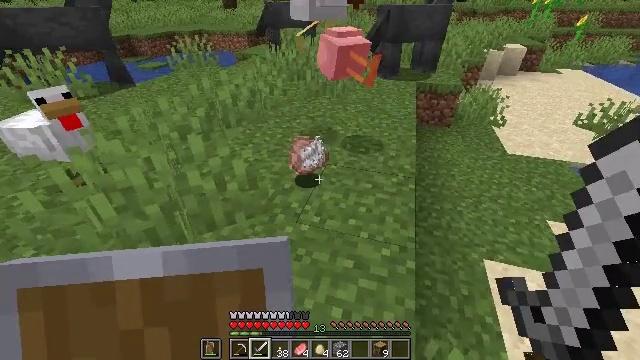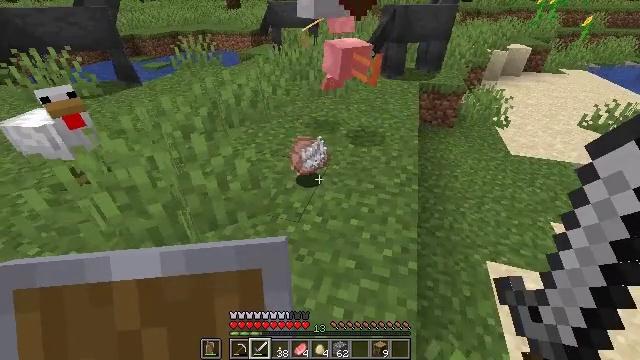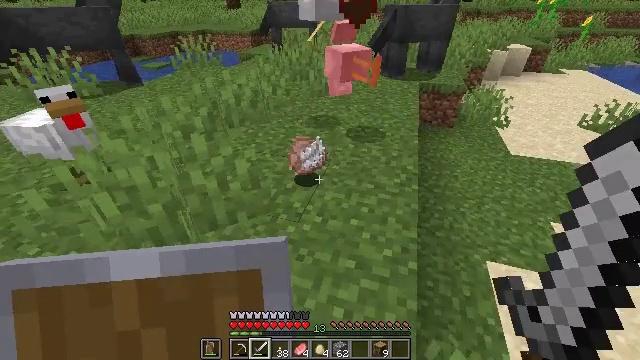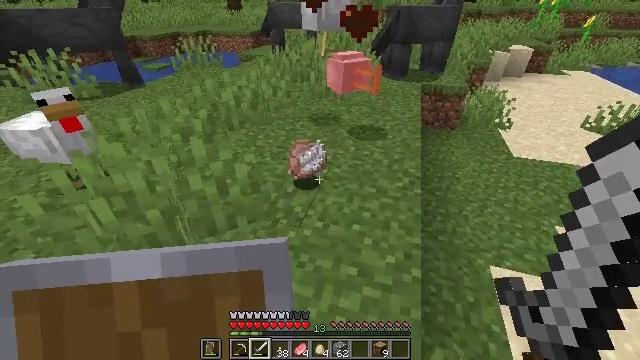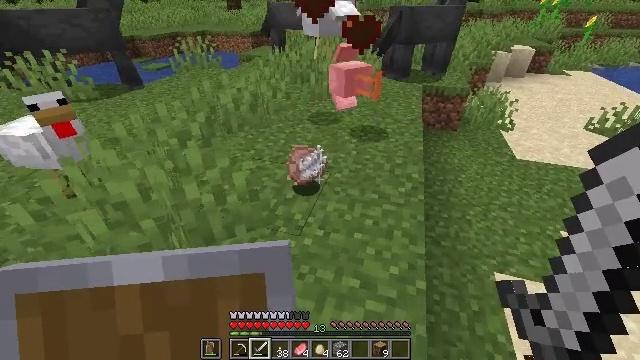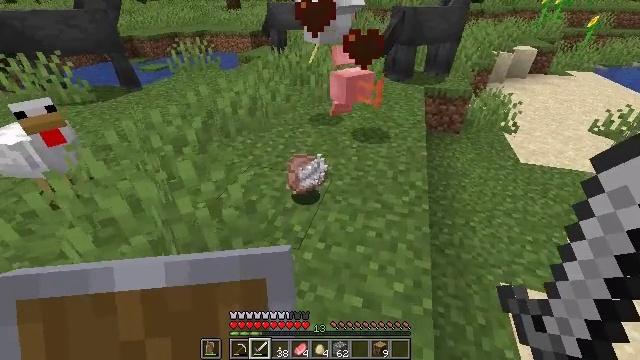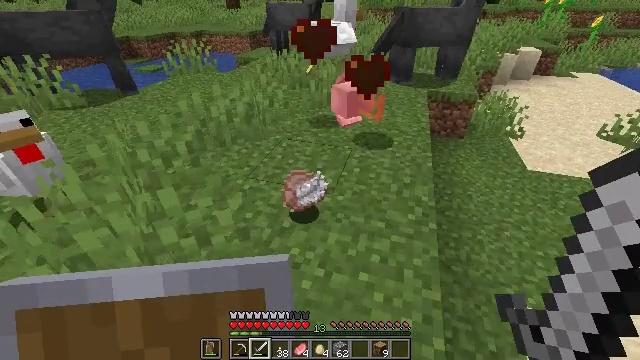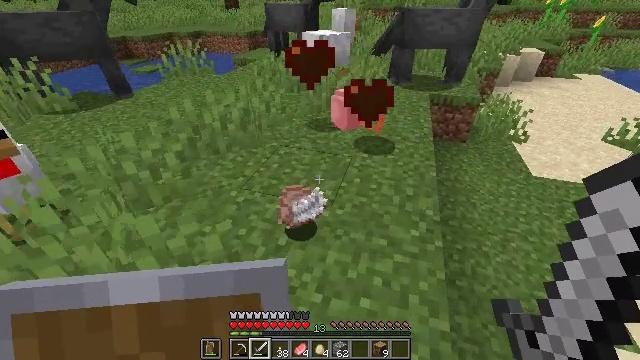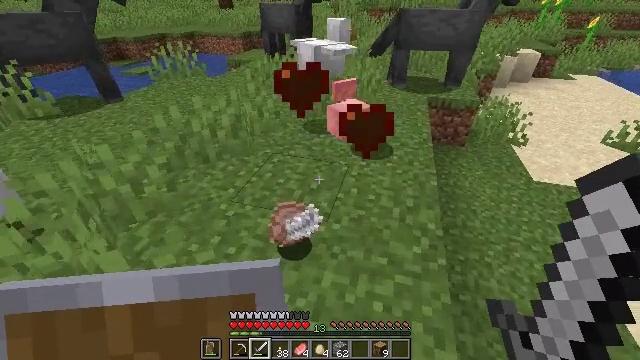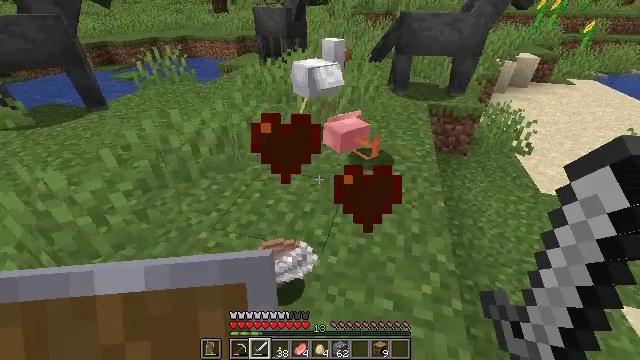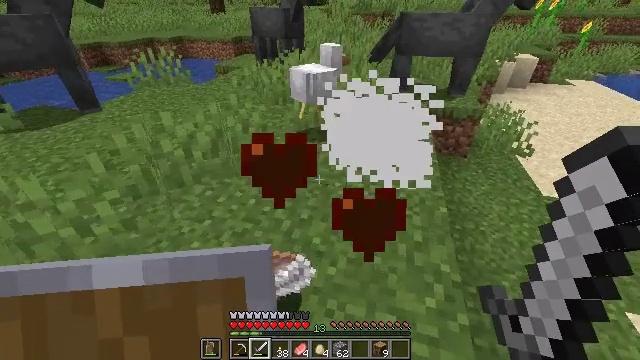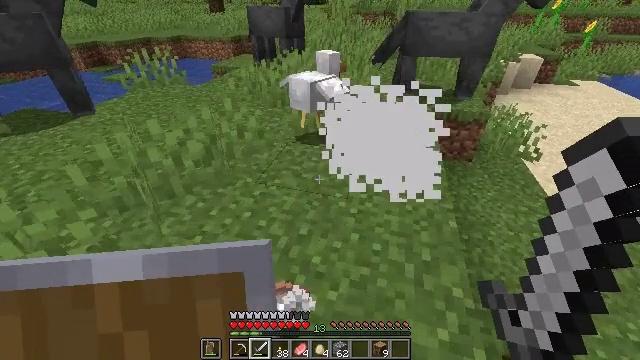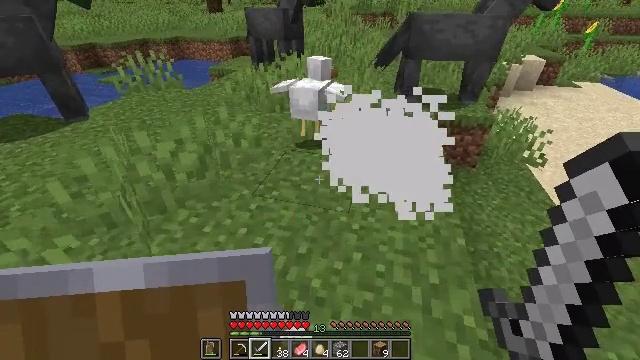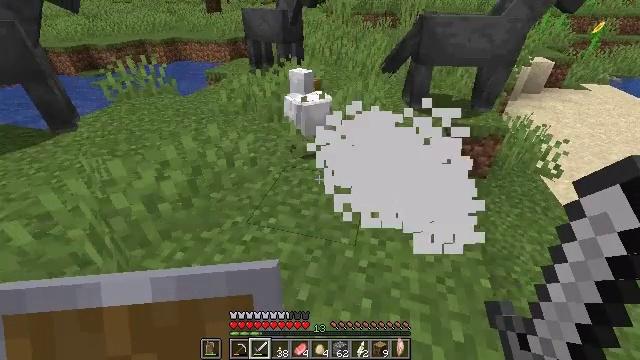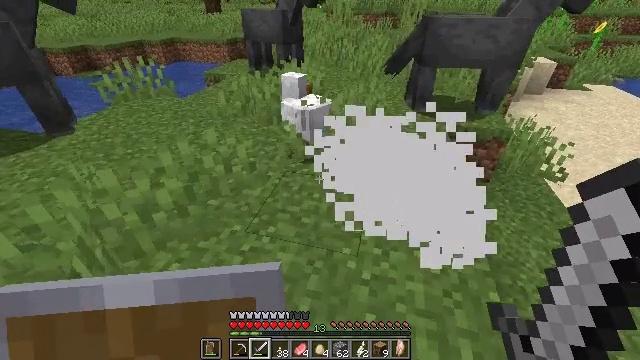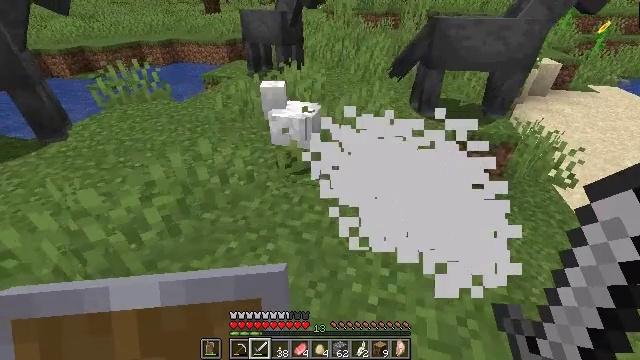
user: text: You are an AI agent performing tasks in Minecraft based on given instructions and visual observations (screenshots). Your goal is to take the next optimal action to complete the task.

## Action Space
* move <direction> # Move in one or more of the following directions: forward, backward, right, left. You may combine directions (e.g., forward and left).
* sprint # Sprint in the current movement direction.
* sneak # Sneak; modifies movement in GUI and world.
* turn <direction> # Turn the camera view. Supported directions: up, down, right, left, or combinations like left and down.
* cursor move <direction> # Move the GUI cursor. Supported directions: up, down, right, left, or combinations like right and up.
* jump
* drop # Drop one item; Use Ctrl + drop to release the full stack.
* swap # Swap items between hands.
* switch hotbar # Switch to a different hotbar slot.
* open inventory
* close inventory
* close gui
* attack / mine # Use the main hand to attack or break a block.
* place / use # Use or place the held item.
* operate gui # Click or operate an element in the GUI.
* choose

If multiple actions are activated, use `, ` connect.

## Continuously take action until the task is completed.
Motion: motion action
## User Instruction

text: Combat the chicken.
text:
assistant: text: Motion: no_op
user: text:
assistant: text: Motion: no_op
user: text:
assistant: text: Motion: move forward
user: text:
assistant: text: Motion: move forward
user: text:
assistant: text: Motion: move forward
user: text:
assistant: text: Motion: move forward
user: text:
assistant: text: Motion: move forward
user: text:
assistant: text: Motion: move forward
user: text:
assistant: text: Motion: move forward
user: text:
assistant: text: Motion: move forward
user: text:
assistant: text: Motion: move forward
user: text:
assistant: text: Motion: move forward
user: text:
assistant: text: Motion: move forward
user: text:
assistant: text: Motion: move forward
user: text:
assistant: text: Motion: move forward
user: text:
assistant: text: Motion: move forward
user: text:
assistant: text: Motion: move forward, turn left
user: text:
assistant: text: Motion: move forward, turn left and up
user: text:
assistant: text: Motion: move forward, turn left and up
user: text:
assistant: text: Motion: move forward, turn left and up, attack / mine
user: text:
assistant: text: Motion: move forward, turn left, attack / mine
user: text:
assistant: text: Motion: turn left, attack / mine
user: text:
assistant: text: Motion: turn left
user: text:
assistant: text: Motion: turn left, attack / mine
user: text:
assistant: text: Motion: turn left and down, attack / mine
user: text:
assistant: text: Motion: turn left and down
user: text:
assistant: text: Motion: turn left and down
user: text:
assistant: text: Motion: turn left and down
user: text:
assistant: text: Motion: turn left
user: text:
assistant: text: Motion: turn left and up